Question: I want to have a selector for "priority" on my form that looks like this:

But can't figure out how to link it up to activerecord. This is the straight-HTML for the "toggle buttons":
'''
<div class="btn-group">
<a class="btn" href="#"><i class="icon-arrow-down"></i> &nbsp; Low</a>
<a class="btn btn-warning active" href="#"><!-- i class="icon-white icon-adjust"></i--> Medium</a>
<a class="btn" href="#"><i class="icon-arrow-up"></i> &nbsp; High</a>
</div>
'''
And I've got it working with Radio buttons, so thinking maybe I can just style them to look like regular inline buttons. Not sure if I can specify a class for each button without some JQuery:
'''
<%= f.collection_radio_buttons :priority, [["C - Low", 'Low'],
["B - Medium", 'Medium'],
["A - High", 'High']], :first, :last %>
'''
Any ideas on how to make it look like buttons with the active one pressed in?
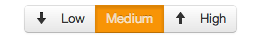
Answer: Ended up using a hidden input field that binded directly to the priority column in the database:
'''
<%= f.input :priority, as: :hidden %>
'''
Then using jquery to make the buttons clickable (and change the value in the hidden field).